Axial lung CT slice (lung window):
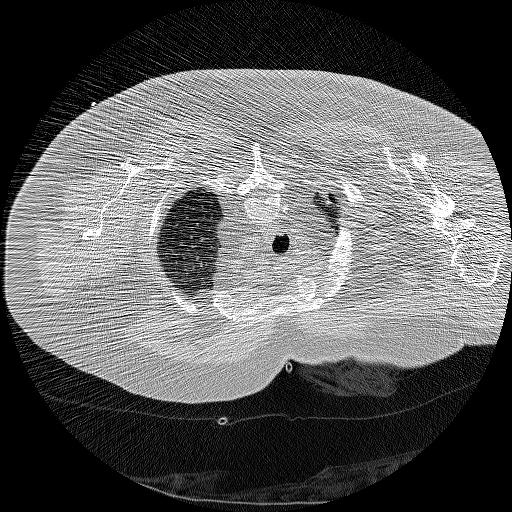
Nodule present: yes
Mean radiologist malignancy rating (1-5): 5